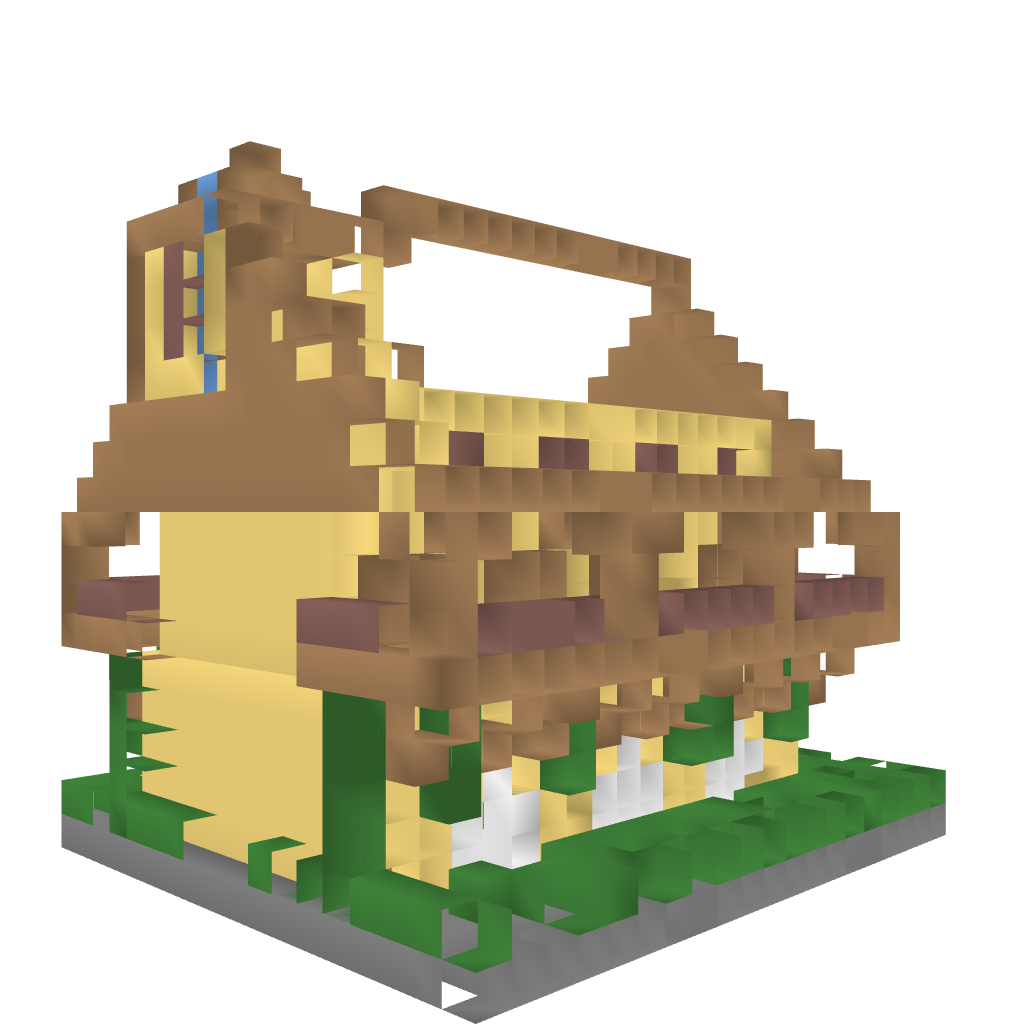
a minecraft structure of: Medieval Hotel bad low quality